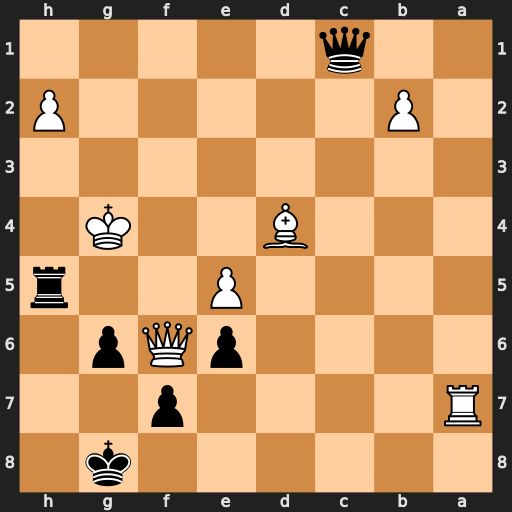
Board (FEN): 6k1/R4p2/4pQp1/4P2r/3B2K1/8/1P5P/2q5
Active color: b
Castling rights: -
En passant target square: -
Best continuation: Qd1+ Kg3 Qd3+